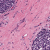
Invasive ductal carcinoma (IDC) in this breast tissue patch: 0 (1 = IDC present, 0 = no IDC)